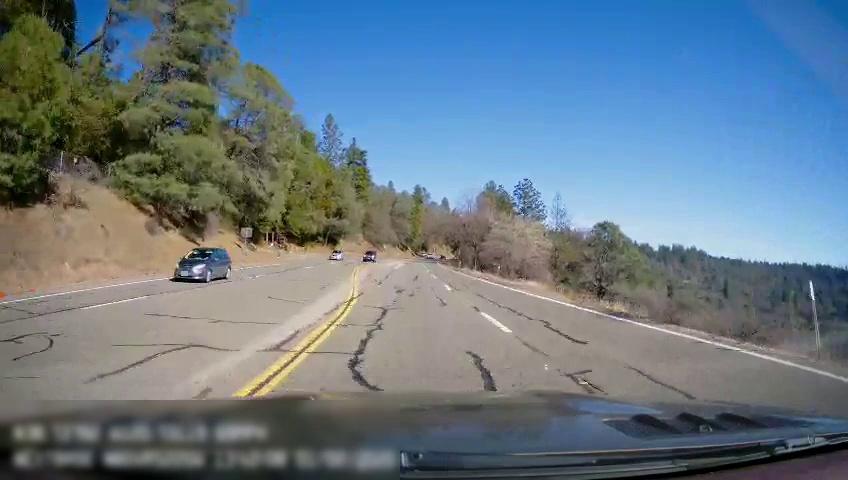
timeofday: Day
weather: Sunny
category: Drivable Space
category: Vehicles | Car
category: Vehicles | Car
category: Vehicles | SUV
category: Lanes | Opposite Lane
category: Lanes | Opposite Lane
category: Lanes | Current Lane
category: Lanes | Alternate Lane
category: Lanes | Current Lane
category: Lanes | Alternate Lane